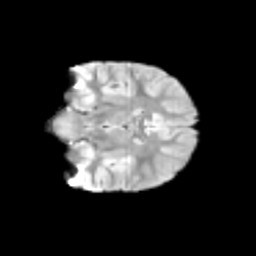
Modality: T2w
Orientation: coronal
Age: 9
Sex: female
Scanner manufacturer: siemens
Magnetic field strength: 3 T
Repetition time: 3.8 s
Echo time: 0.07 s